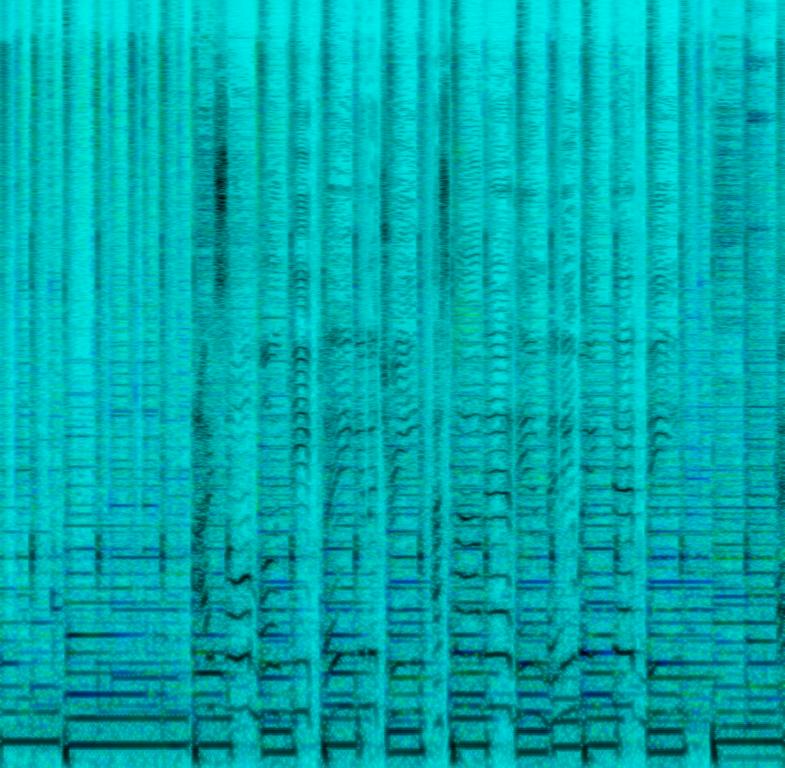
A male singer sings this animated melody . The song is medium tempo with a groovy bass , keyboard accompaniment and steady drumming rhythm. The song is cheerful and animated and designed as educational material for little children.